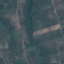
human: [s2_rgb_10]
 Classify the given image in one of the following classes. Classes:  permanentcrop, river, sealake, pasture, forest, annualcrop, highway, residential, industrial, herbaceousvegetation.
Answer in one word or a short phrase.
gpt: PermanentCrop